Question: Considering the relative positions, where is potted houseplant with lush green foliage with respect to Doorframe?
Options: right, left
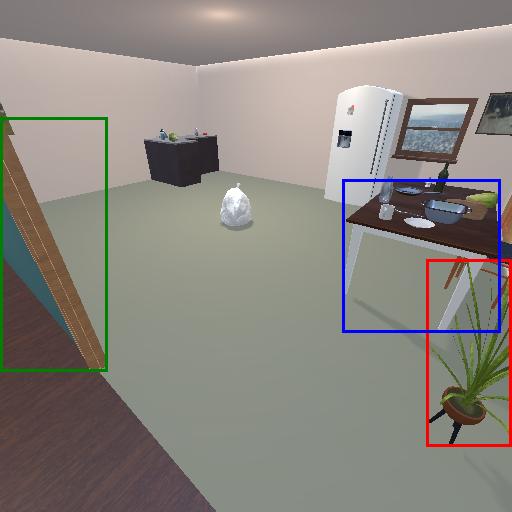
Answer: right